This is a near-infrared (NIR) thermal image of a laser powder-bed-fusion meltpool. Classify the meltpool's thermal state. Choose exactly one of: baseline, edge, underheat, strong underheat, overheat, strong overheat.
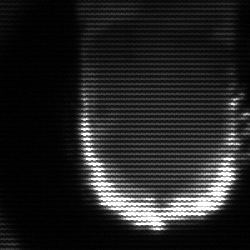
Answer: baseline